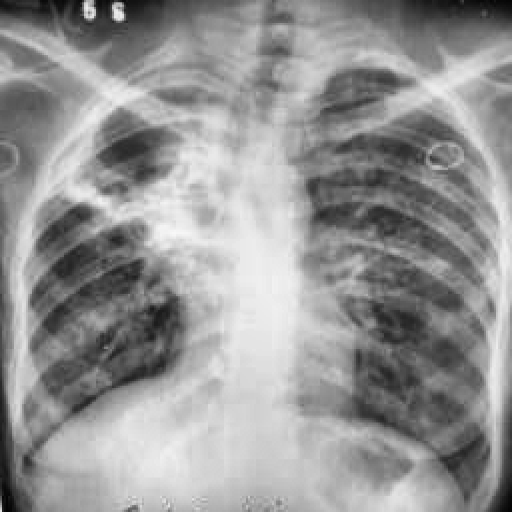
Finding: TUBERCULOSIS